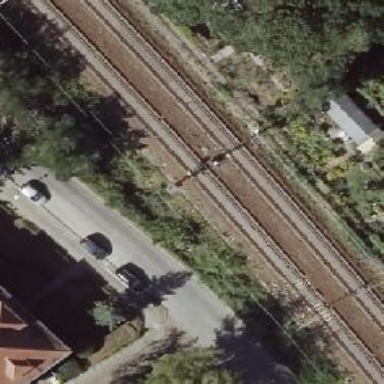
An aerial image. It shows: Railway signal.